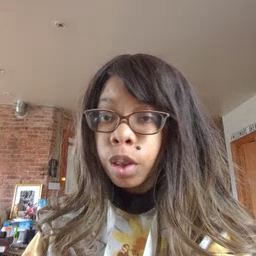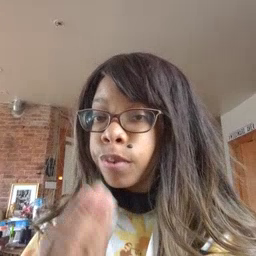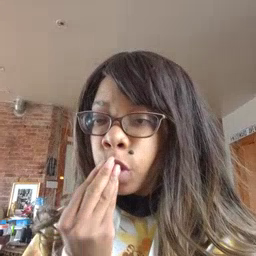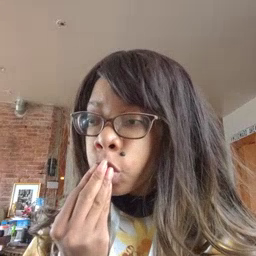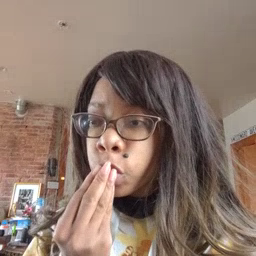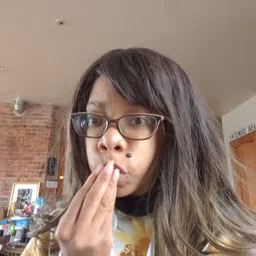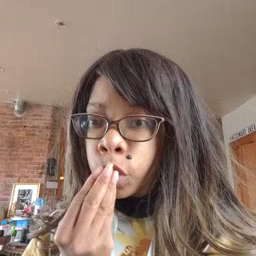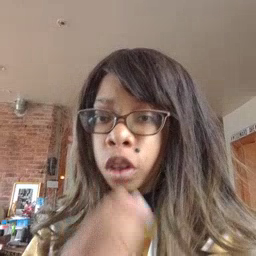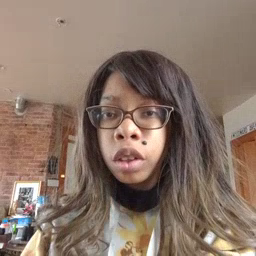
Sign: food